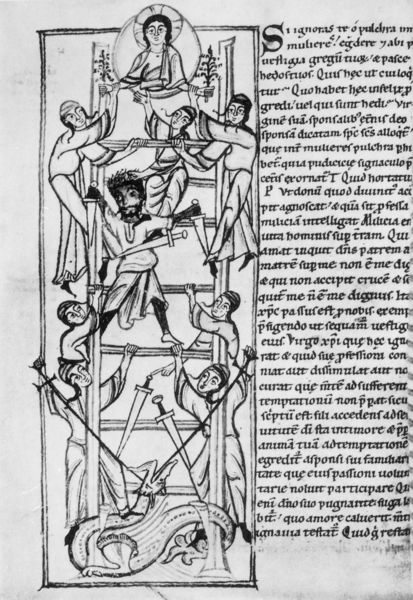
Titel: Speculum virginum
Institution: London, British Library (BL)
Schlagwörter: angriff, baum, gott, kampf, kämpfer, menschen, holz, männer, schwarz, zeichnung, malerei, tod, tot, bild, strauch, zweige, schrift, leiter, lanze, stufen, gerüst, buch, kreuz, links, zweig, druck, seite, schwarzweiß, schwert, schwerter, text, buchseite, heiligenschein, kreuze, jesus, schreiben, mittelalter, krieger, lanzen, klettern, drachen, drache, stechen, handschrift, monster, latein, glorie, buchmalerei, manuskript, si ignorat re, si